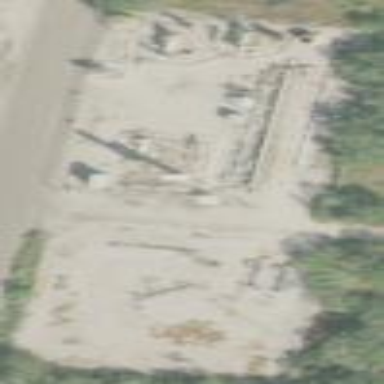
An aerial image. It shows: Industrial area used for gas-related purposes.